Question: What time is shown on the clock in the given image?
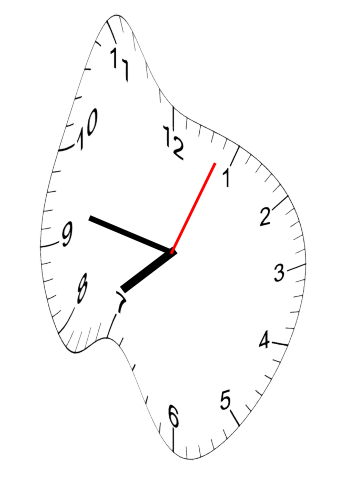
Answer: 07:47:04